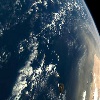
Label: water